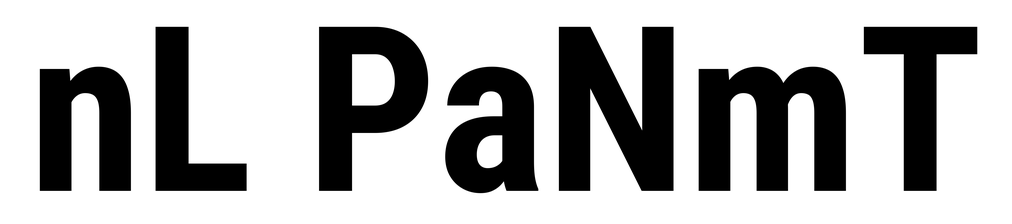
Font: Roboto_Condensed_Bold